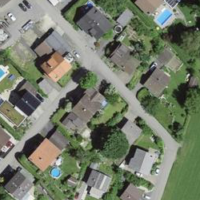
EUNIS habitat code: 54
Species observed at this site:
Equisetum arvense
Prunus padus